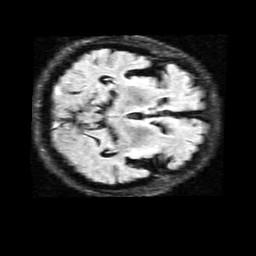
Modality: FLAIR
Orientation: axial
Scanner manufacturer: siemens
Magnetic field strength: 1.5 T
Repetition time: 9.11 s
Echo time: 0.111 s